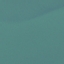
Land use / land cover class: SeaLake